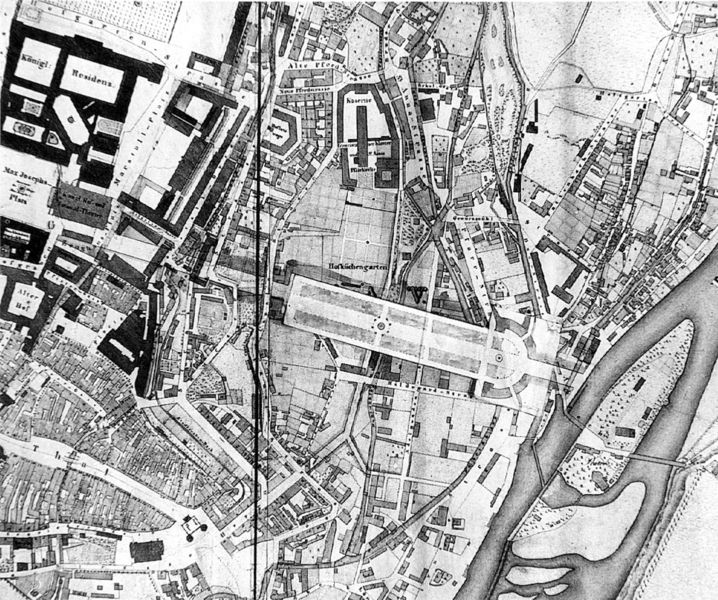
Titel: Stadtplan München von 1845 mit Eintragung der Maximilianstraße
Künstler: Friedrich Bürklein
Standort: München
Institution: Architekturmuseum der Technischen Universität
Schlagwörter: baum, dunkel, vogel, wasser, weiß, bäume, fluss, landschaft, stadt, ausschnitt, grau, hell, paris, schwarz, skizze, strasse, zeichnung, anlage, gebäude, haus, park, schloss, weg, wiese, architektur, lang, feld, felder, häuser, hügel, brücke, gewässer, kanal, kirche, wege, wiesen, insel, land, rund, engel, garten, gasse, ort, perspektive, tribüne, flächen, dorf, allee, aue, grafik, graphik, linien, hof, platz, vogelperspektive, treppe, treppen, könig, falte, gefaltet, detail, striche, umriss, aufsicht, foto, straßen, münchen, linie, draufsicht, gassen, kreuzung, schwarzweiss, text, strich, zirkus, entwurf, rom, karte, mauern, residenz, isar, auen, haüser, plan, gärten, achse, königlich, tribünen, wohnen, englischer garten, weise, thal, joseph, höfe, forum, brücken, flüsse, inseln, delta, grundriss, max, schwaz, bauplan, teil, aufteilung, schlossanlage, bebauung, plätze, stadtplan, grünflächen, lage, luftbild, bebauungsplan, axial, vertikal, rennbahn, häsuer, circus maximus, foren, friedensengel, ile de la cité, kanäle, knäle, luftansicht, marstall, prinzregentenstrasse, stadtteil, stadtteile, strassenzüge, trocadero, viertel, hauptstrasse, prak, beschrfitung, königl. residenz